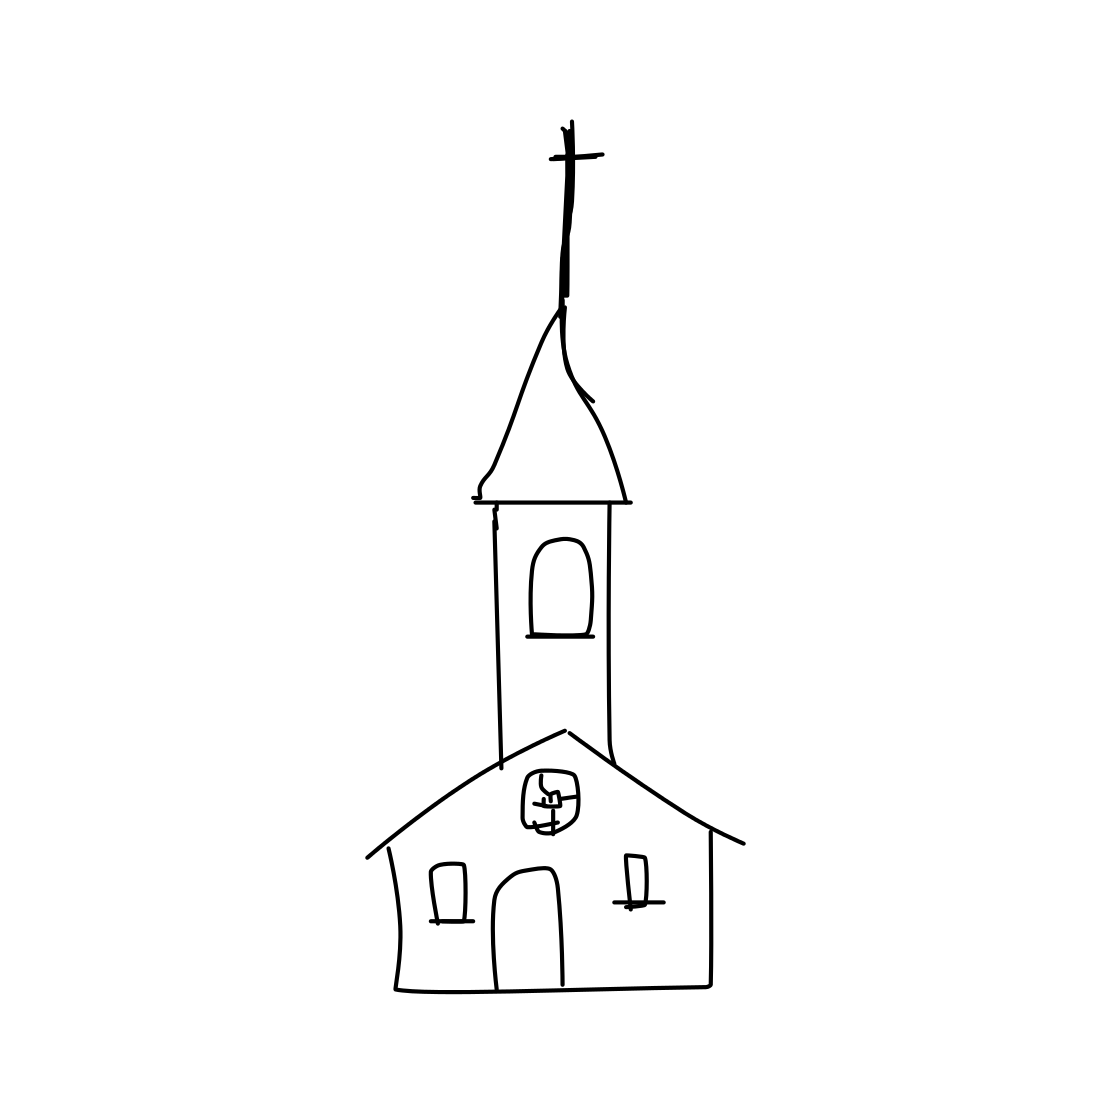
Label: church